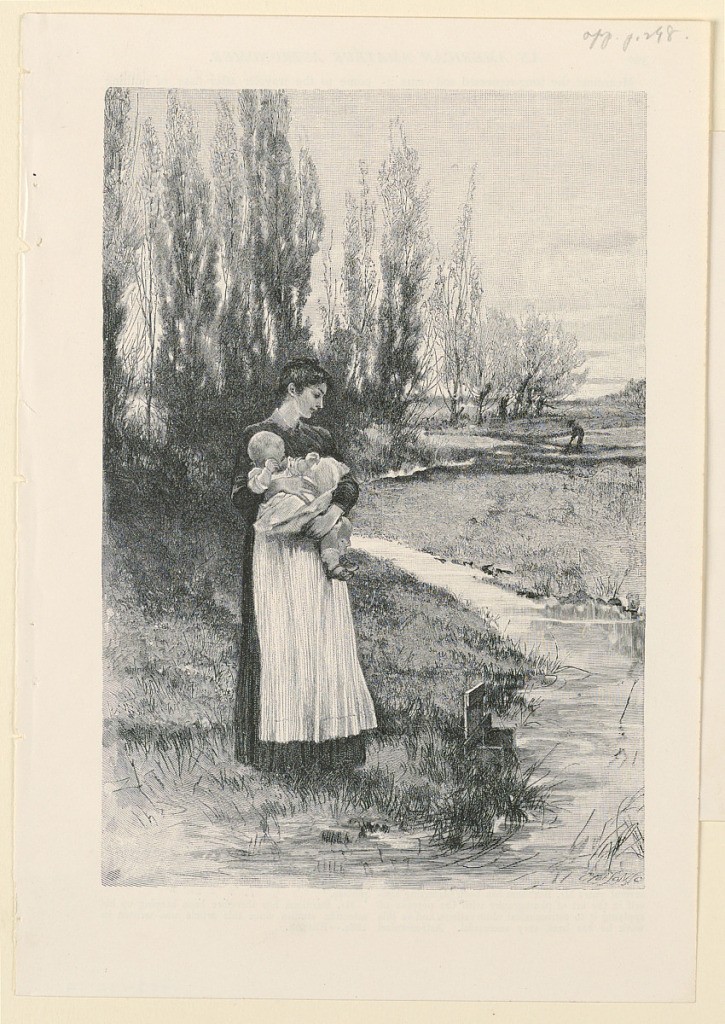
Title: The Irrigating Ditch, Illustration for The Century Magazine (XXXVIII, No. 2, June 1889, p. 299)
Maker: Mary A. Hallock Foote, American, 1847–1938
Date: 1889
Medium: Wood-engraving in black ink on paper
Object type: Print
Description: Woman stands in foreground, holding an infant in her arms. The irrigation ditch is seen in front of her. Farmer in distance at work.